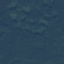
Land use / land cover: Forest